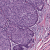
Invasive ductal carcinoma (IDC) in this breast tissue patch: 0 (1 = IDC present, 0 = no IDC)